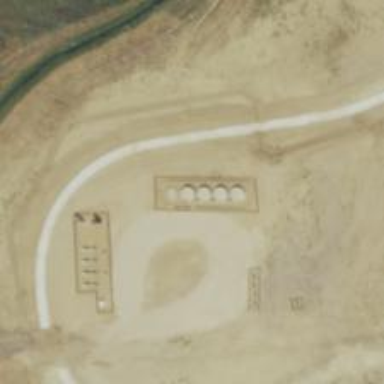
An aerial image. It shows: Storage tank with man-made structure.